Question: I am new to Scala. I want to figure out a way to print a imuutable data which is a map with a key that is a tuple of strings and a value that is a double:
'''
Map(
("ZZ1", "A") -> 3.5,
("ZZ2", "C") -> 2.3,
("ZZ3", "D") -> 2.8,
("ZZ1", "D") -> 3.0,
("ZZ2", "D") -> 5.9
)
'''
The idea is to end up with a print similar to a table filled with zeros where there is no value (example in image below).

How would be a possible way to perform this avoiding loops?
Thanks in advance
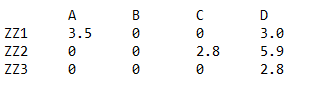
Answer: Something like this maybe?
'''
val data = Map(
("ZZ1", "A") -> 3.5,
("ZZ2", "C") -> 2.3,
("ZZ3", "D") -> 2.8,
("ZZ1", "D") -> 3.0,
("ZZ2", "D") -> 5.9
)
val (rows, cols) = {
val (r, c) = data.keys.unzip
(r.toList.sorted, c.toList.sorted)
}
val table =
("" +: cols).map("%5s".format(_)).mkString + "
" +
rows.map { r =>
"%5s".format(r) + cols.map { c =>
" %4.1f".format(data.getOrElse((r, c), 0.0))
}
.mkString
}.mkString("
")
println(table)
'''
Gives:
'''
A C D
ZZ1 3.5 0.0 3.0
ZZ2 0.0 2.3 5.9
ZZ3 0.0 0.0 2.8
'''
I didn't try to make all the spaces look exactly as in the image, there are better tools for that (TeX, CSS).